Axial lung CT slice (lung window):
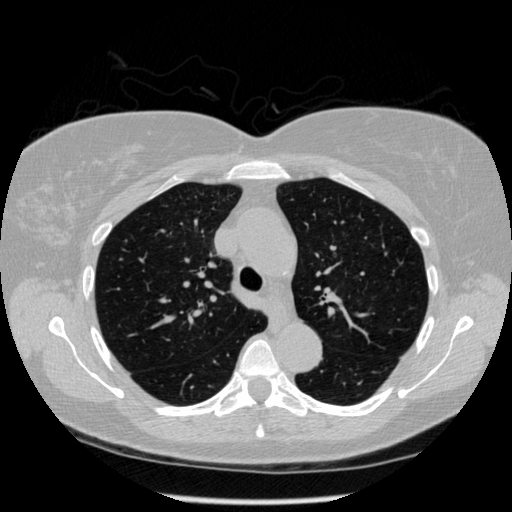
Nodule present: no